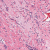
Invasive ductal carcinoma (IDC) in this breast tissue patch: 1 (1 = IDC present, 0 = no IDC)